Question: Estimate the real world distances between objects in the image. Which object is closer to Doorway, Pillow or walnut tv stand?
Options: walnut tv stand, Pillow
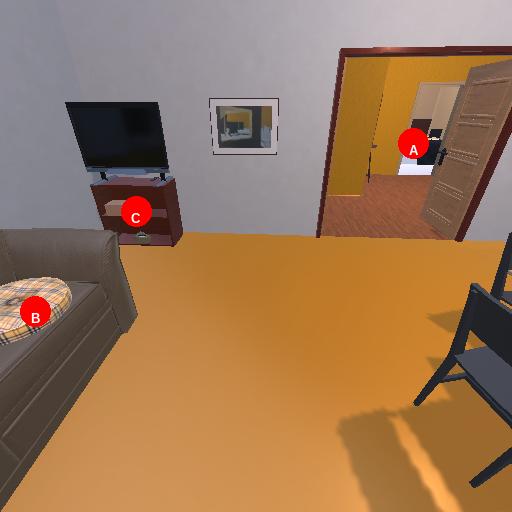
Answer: walnut tv stand